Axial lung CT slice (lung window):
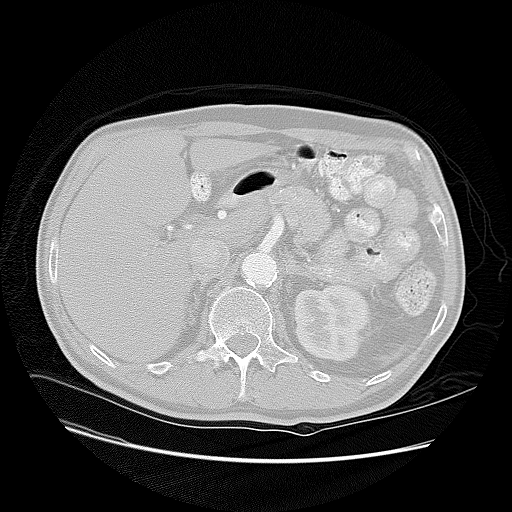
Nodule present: no